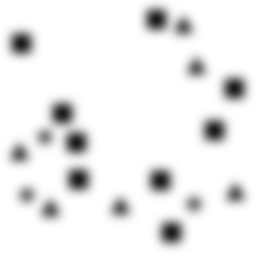
Squares: 9
Triangles: 6
Stars: 3
Total shapes: 18